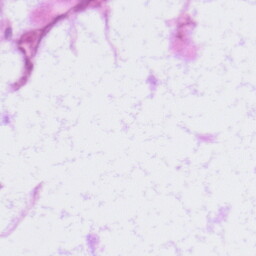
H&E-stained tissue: LymphNode